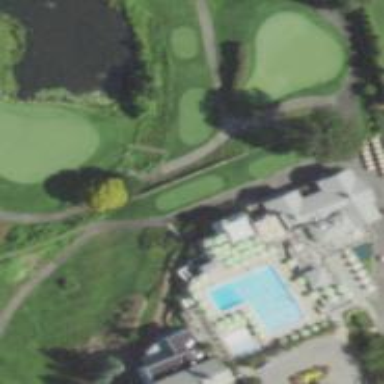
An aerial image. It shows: Path for both roads and golfers.